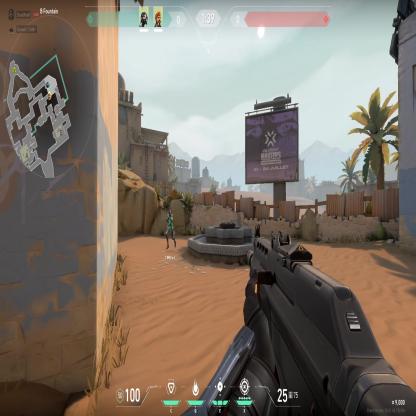
Label: teammate